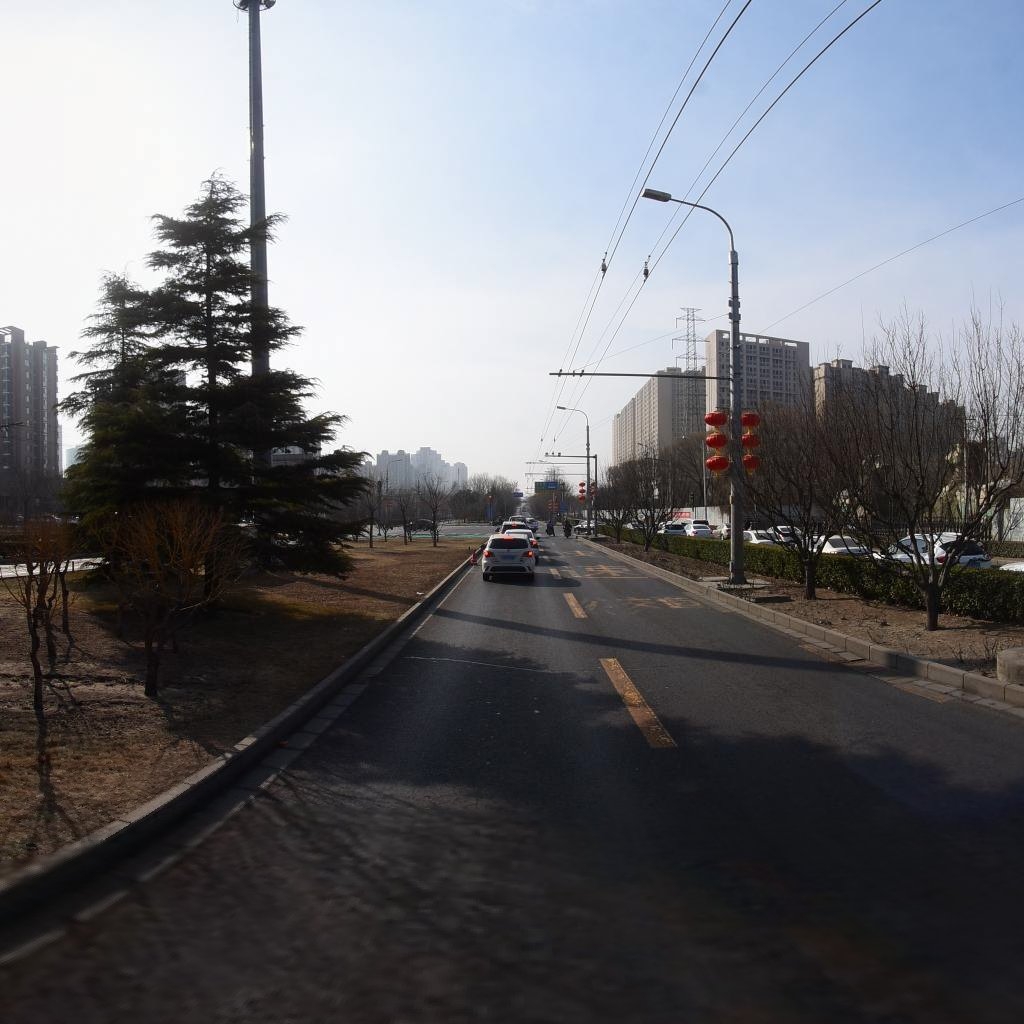
Region: Chaoyang
Road damage annotations: transverse patch